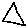
Label: triangle